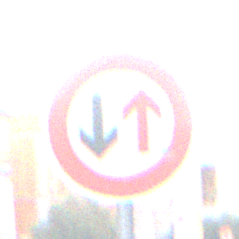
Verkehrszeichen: VorrangDesGegenverkehrs
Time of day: SunriseSunset
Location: Outdoor (Urban)
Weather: Clear
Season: NotSpecified
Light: Natural